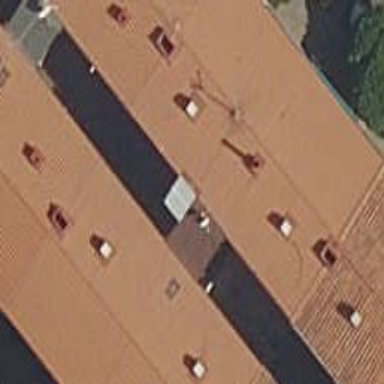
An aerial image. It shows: Apartments building with gabled roof oriented across.